The image is an STFT spectrogram (time versus frequency) of a rolling-element bearing's vibration signal. Based on the visible evidence, which condition applies: normal, inner_race, outer_race, ball?
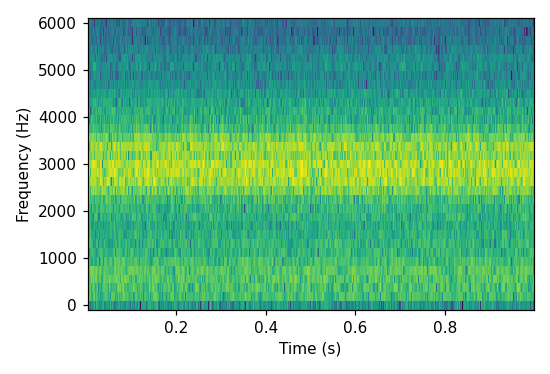
Answer: outer_race